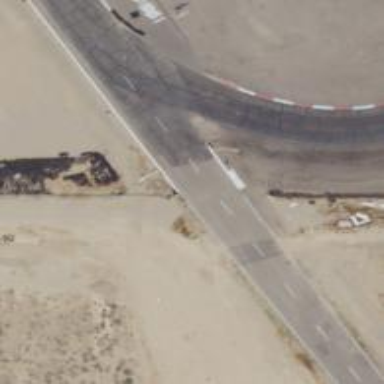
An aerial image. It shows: Motor sport raceway.